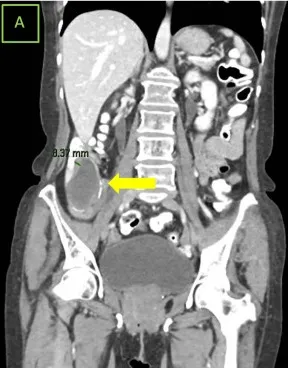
Computed tomography scan. (A) Coronal section: The yellow arrow shows a homogeneous cystic-appearing lesion with regular borders and irregular calcification of the walls at the appendicular base, extending to the cecum and terminal ileum without distant activity.
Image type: radiology (ct)